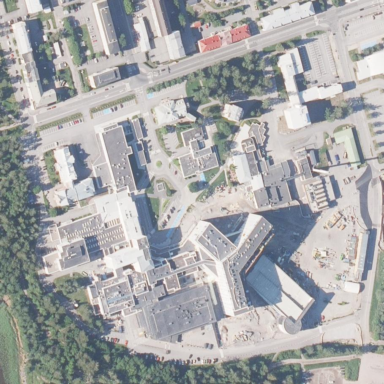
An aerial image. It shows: Hospital providing healthcare services.